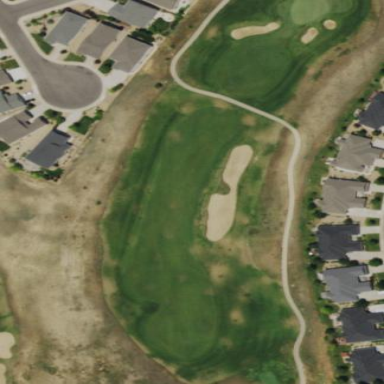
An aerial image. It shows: Golf fairway surrounded by grass.